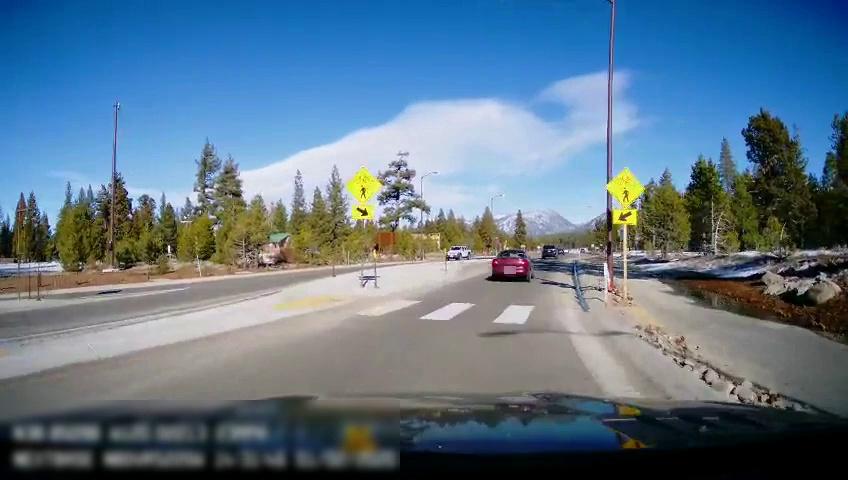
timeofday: Day
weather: Sunny
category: Drivable Space
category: Drivable Space
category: Vehicles | Car
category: Vehicles | SUV
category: Vehicles | Truck
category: Traffic | Signs
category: Traffic | Signs
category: Traffic | Signs
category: Traffic | Signs